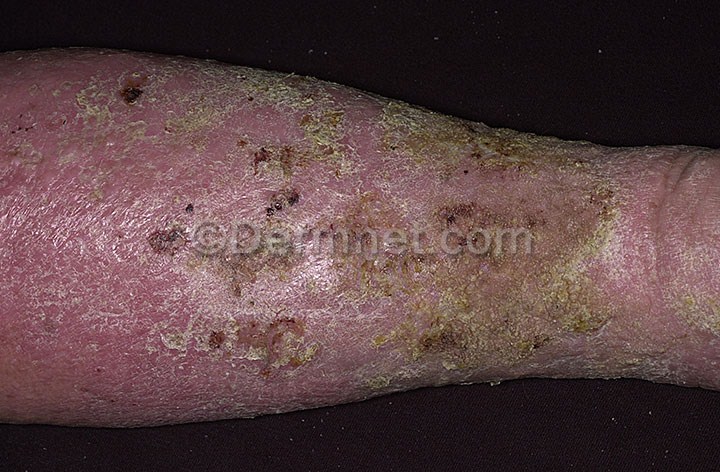
Disease: Eczema Photos